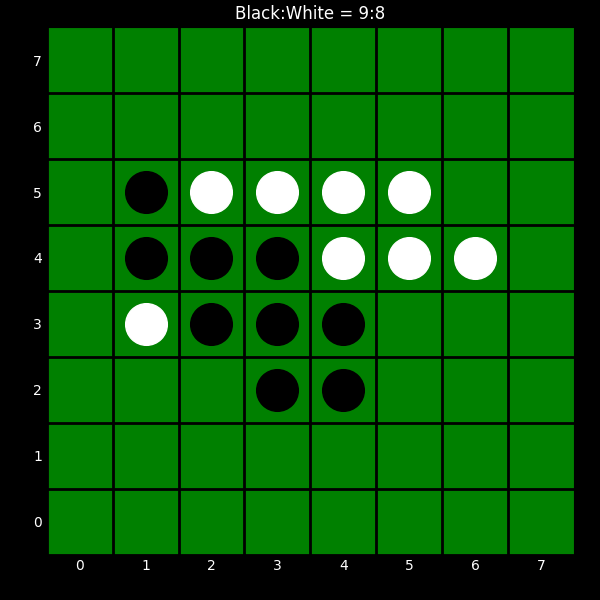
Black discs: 9
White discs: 8